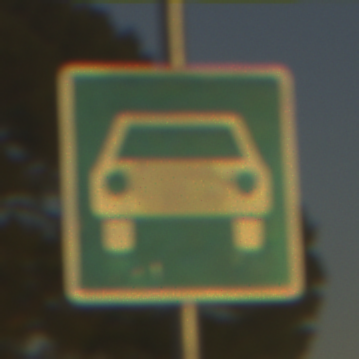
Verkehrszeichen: Kraftfahrstrasse
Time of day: SunriseSunset
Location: Outdoor (RoadRail)
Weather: PartlyCloudy
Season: NotSpecified
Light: Natural